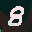
Label: 8